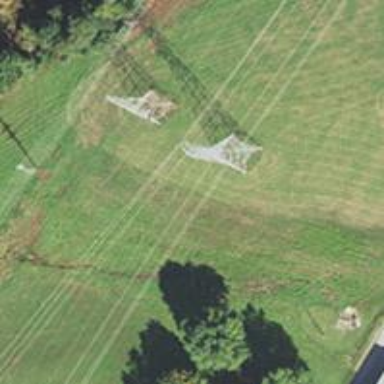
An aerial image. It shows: Power tower.